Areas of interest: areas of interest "Used Car Trading"
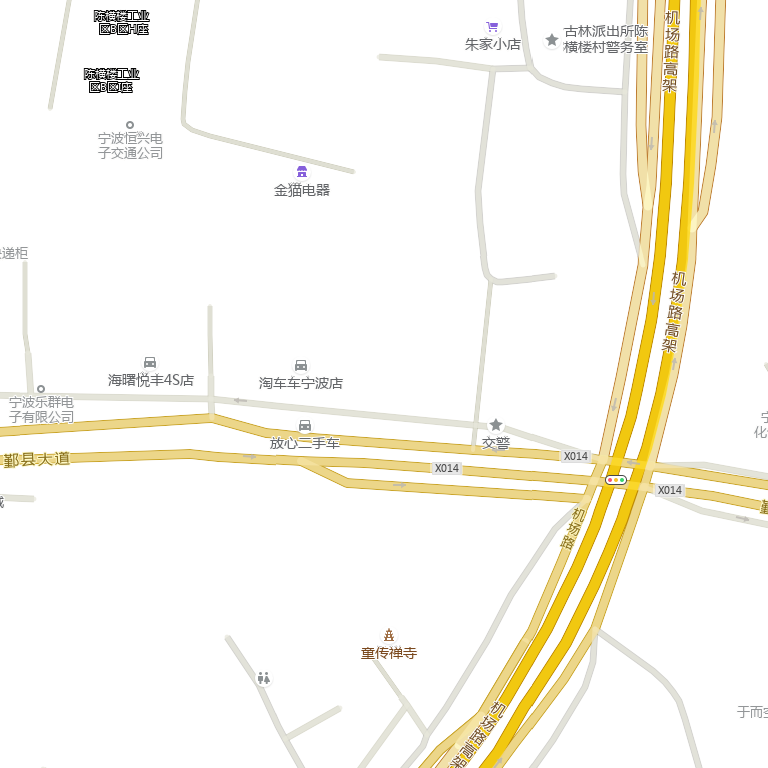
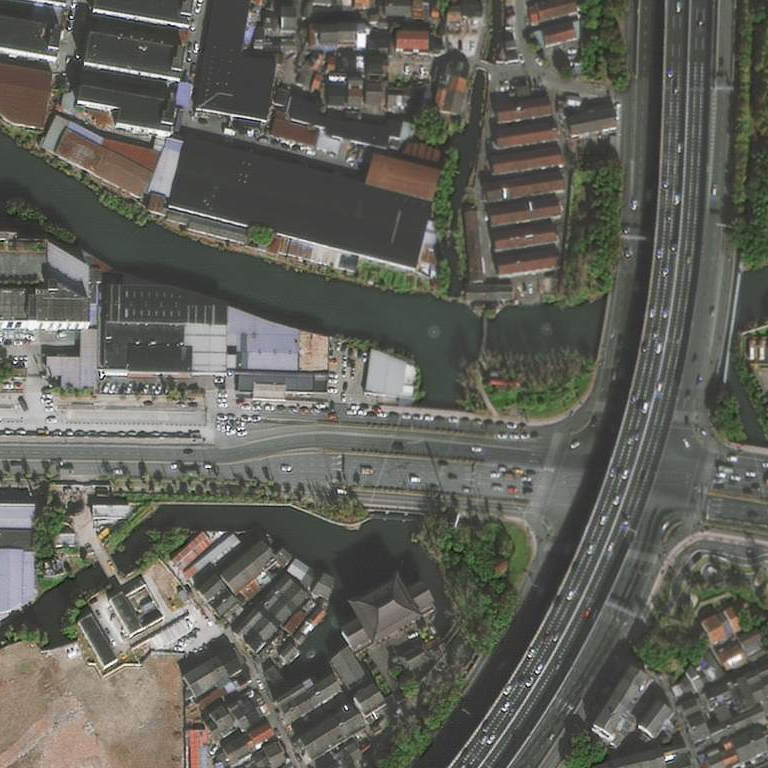